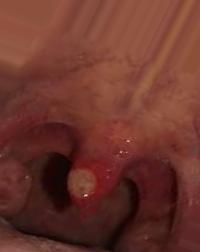
Condition: Mouth Ulcer